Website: lowes
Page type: order-tracking
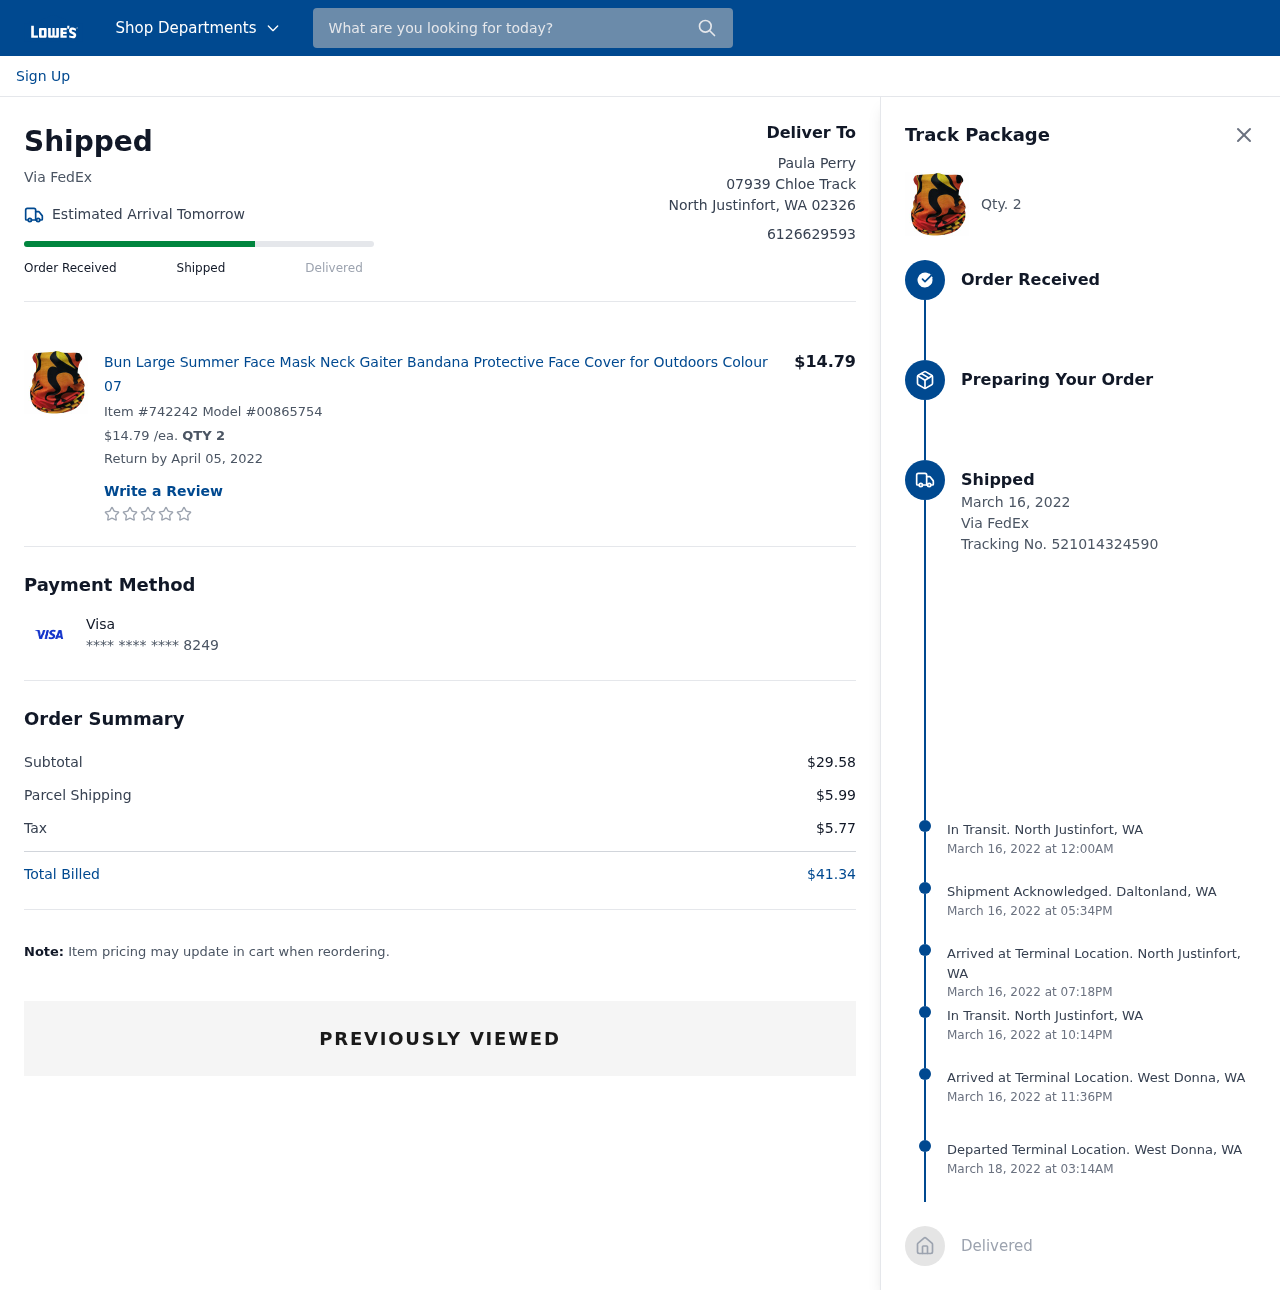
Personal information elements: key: PII_CARD_LAST4
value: **** **** **** 8249
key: PII_CARD_TYPE
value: Visa
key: PII_CITY_STATE
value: North Justinfort, WA
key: PII_CITY_STATE_ZIP
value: North Justinfort, WA 02326
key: PII_FULLNAME
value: Paula Perry
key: PII_PHONE
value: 6126629593
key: PII_STREET
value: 07939 Chloe Track
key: PII_CITY_STATE2
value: Daltonland, WA
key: PII_STATE_ABBR
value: WA
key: PII_CITY
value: North Justinfort
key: PII_CITY_STATE3
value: West Donna, WA
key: PII_CITY3
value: West Donna
Product elements: key: PRODUCT1_NAME
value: Bun Large Summer Face Mask Neck Gaiter Bandana Protective Face Cover for Outdoors Colour 07
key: PRODUCT1_PRICE
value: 14.79
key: PRODUCT1_QUANTITY
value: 2
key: PRODUCT1_TOTAL
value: $14.79
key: PRODUCT1_QUANTITY2
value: Qty. 2
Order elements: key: ORDER_DELIVERY_DATE
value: Estimated Arrival Tomorrow
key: ORDER_ITEM_NUMBER
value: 742242
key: ORDER_MODEL_NUMBER
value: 00865754
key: ORDER_RETURN_BY_DATE
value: Return by April 05, 2022
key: ORDER_SUBTOTAL
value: $29.58
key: ORDER_SHIPPING_COST
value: $5.99
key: ORDER_TAX
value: $5.77
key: ORDER_TOTAL
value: $41.34
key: ORDER_SHIPPING_DATE
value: March 16, 2022
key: ORDER_TRACKING_NUMBER
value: Tracking No. 521014324590
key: ORDER_TRACKING_EVENT1
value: March 16, 2022 at 12:00AM
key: ORDER_TRACKING_EVENT2
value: March 16, 2022 at 05:34PM
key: ORDER_TRACKING_EVENT3
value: March 16, 2022 at 07:18PM
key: ORDER_TRACKING_EVENT4
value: March 16, 2022 at 10:14PM
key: ORDER_TRACKING_EVENT5
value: March 16, 2022 at 11:36PM
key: ORDER_TRACKING_EVENT6
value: March 18, 2022 at 03:14AM
Search elements: key: HEADER_SEARCH
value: What are you looking for today?